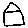
Label: house